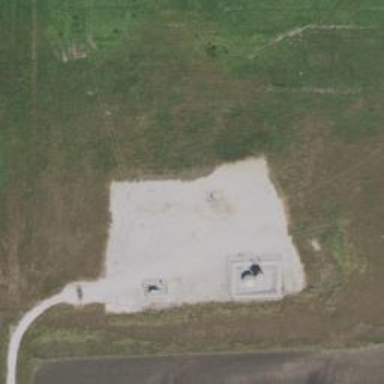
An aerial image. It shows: Petroleum well.